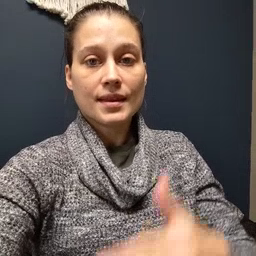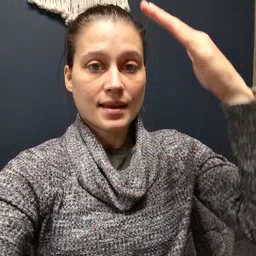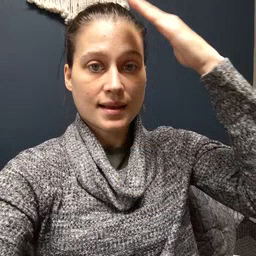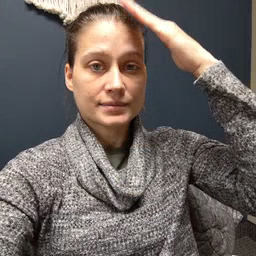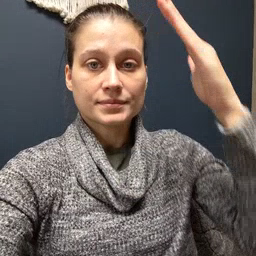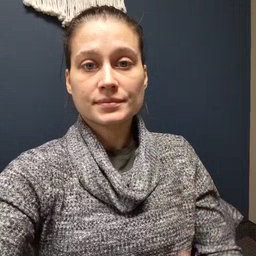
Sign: hat